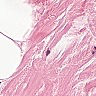
Metastatic tissue present: no